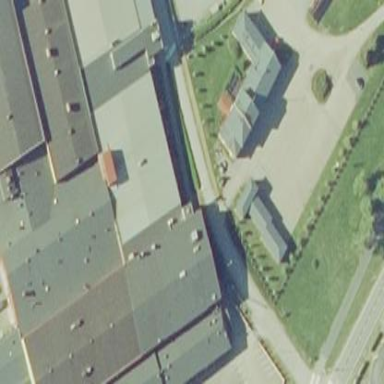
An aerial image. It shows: Industrial building.